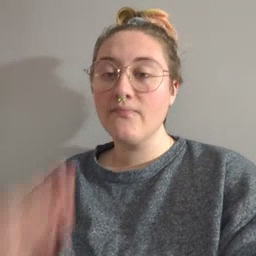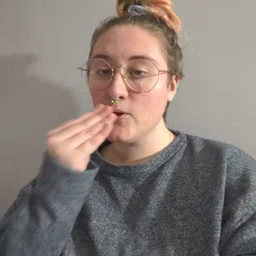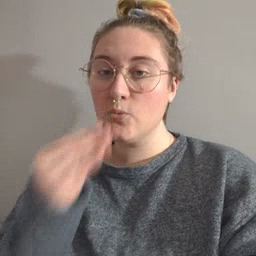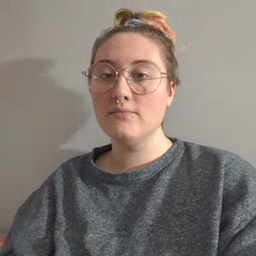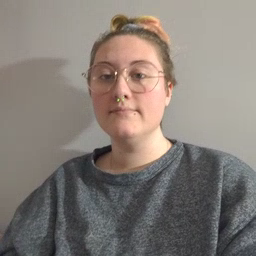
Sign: food